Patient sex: M
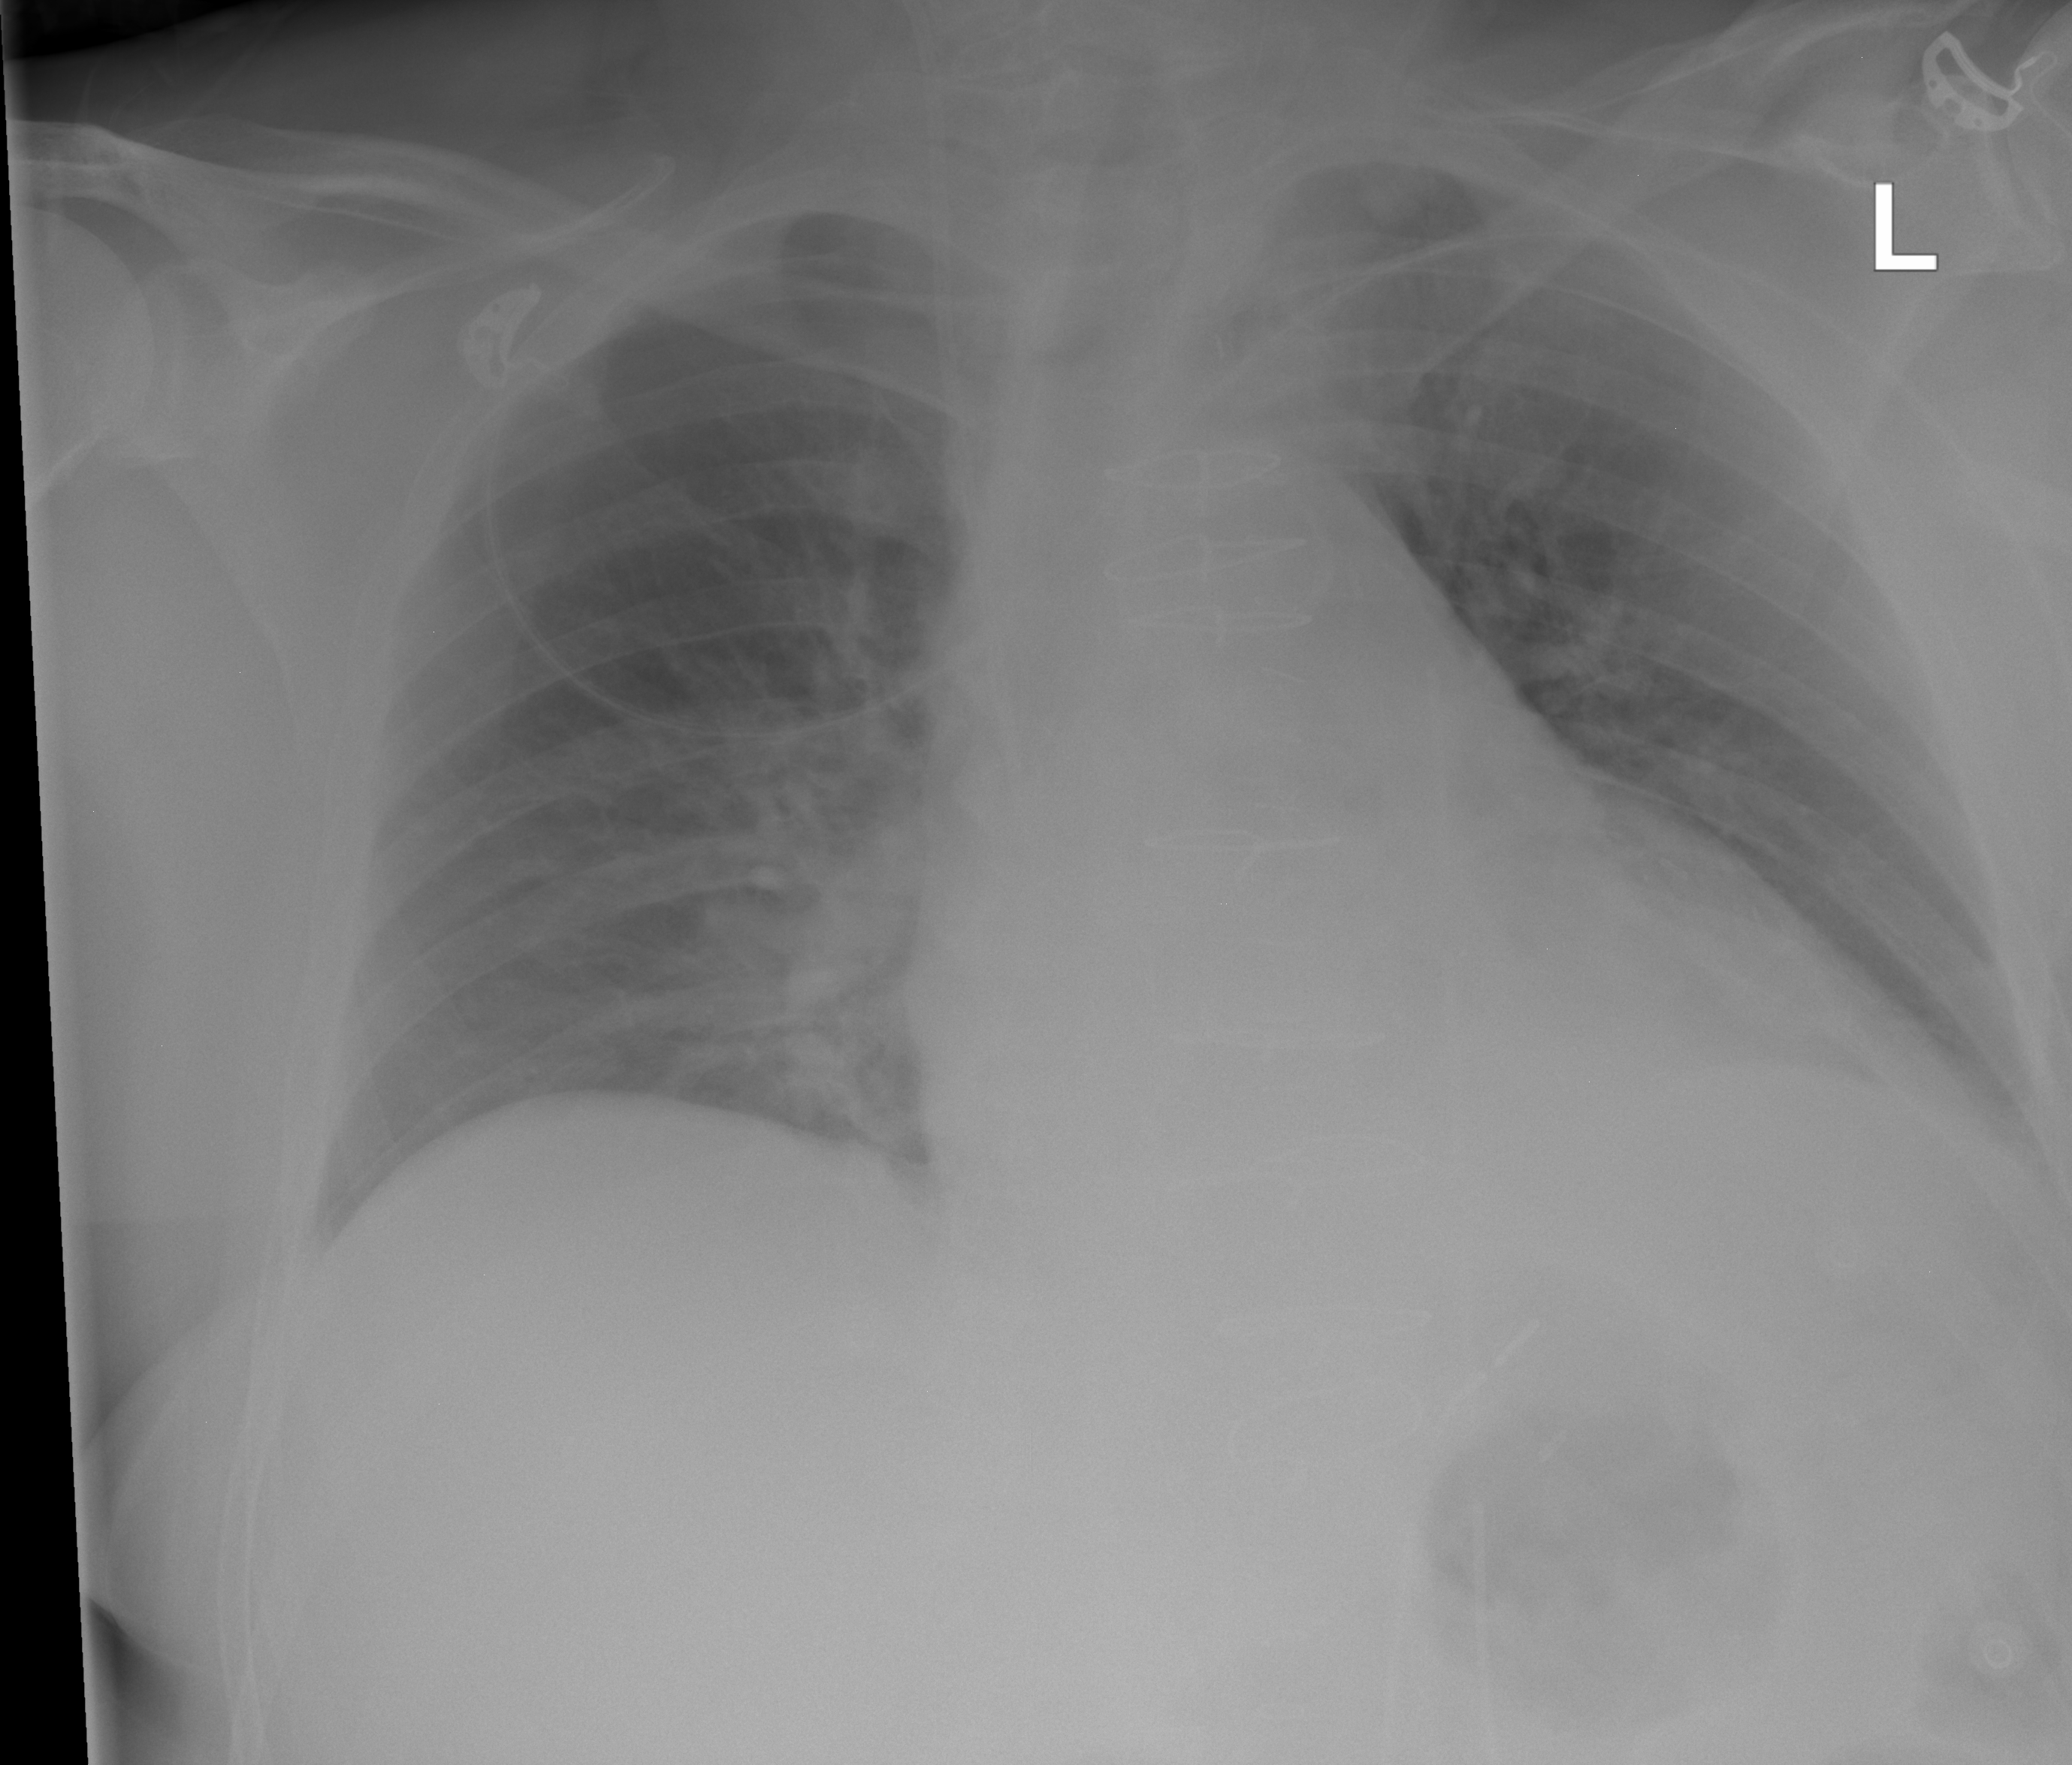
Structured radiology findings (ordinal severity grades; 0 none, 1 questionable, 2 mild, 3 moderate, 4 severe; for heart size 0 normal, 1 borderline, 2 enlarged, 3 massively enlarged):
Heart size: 2
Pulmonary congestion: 0
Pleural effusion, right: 0
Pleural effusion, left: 0
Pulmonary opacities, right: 1
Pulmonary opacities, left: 0
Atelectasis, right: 0
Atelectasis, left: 0